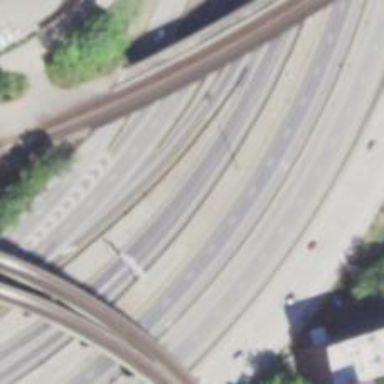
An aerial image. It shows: Motorway junction.